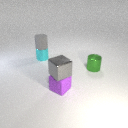
small cyan metal cylinder to the left of small green metal cylinder